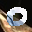
Label: 0